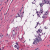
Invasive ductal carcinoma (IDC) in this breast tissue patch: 1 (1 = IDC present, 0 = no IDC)